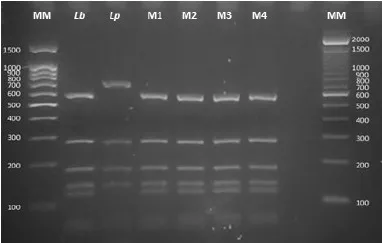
PCR-RFLP electrophoresis profile of the Hsp70 using RsaI enzyme. MM: Molecular marker. Reference strains: Lb: Leishmania (V. ) braziliensis, Lp: Leishmania (V. ) peruviana. M1 and M2: DNA samples from slides. M3 and M4: DNA samples from lancet.
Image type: radiology (ultrasound)